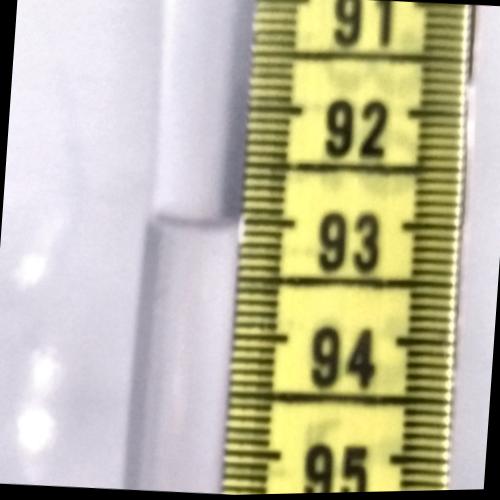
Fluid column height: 93.0 cm